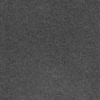
Label: dusty